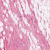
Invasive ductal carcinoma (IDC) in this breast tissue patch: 0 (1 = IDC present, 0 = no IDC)